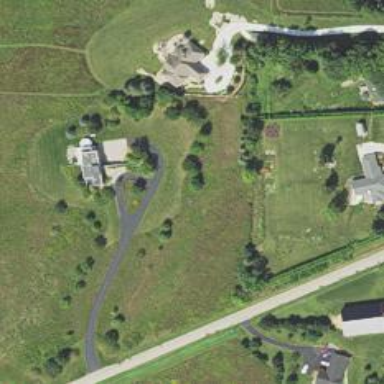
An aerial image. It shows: Driveway.